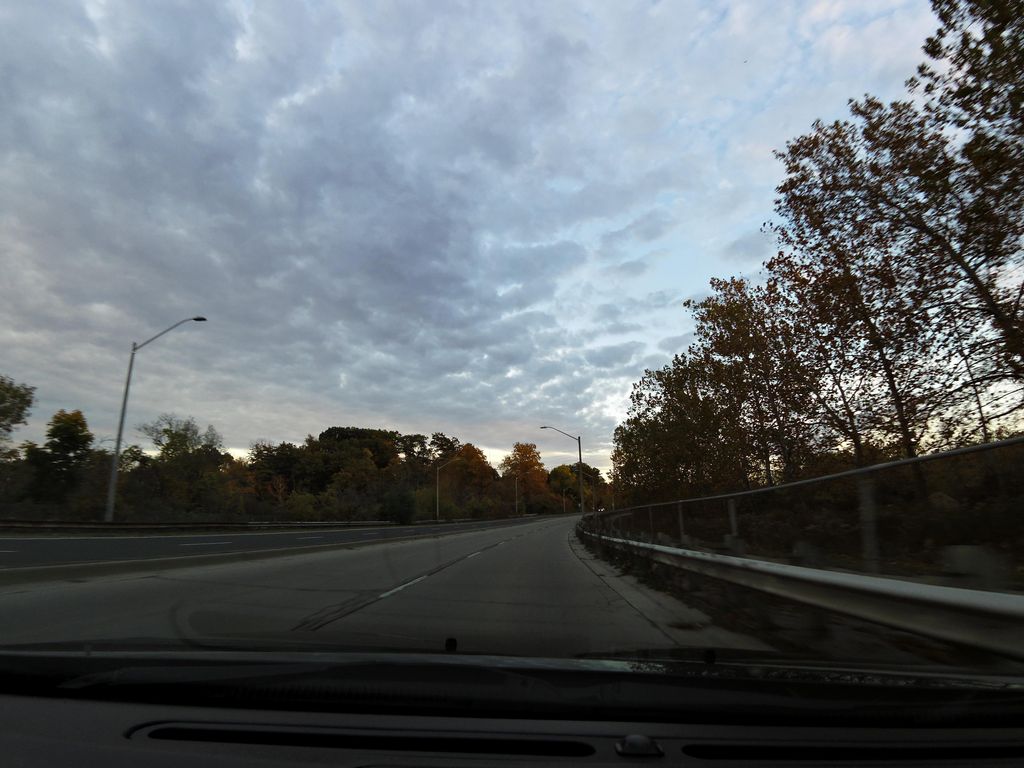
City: hamilton